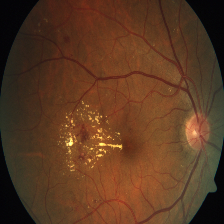
Diabetic retinopathy grade: Severe